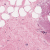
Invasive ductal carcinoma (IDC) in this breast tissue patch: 0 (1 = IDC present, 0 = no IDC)